Question: i need to export IPA unsigned
in xcode4 use
But in xcode5 i cant see this option can any one help me
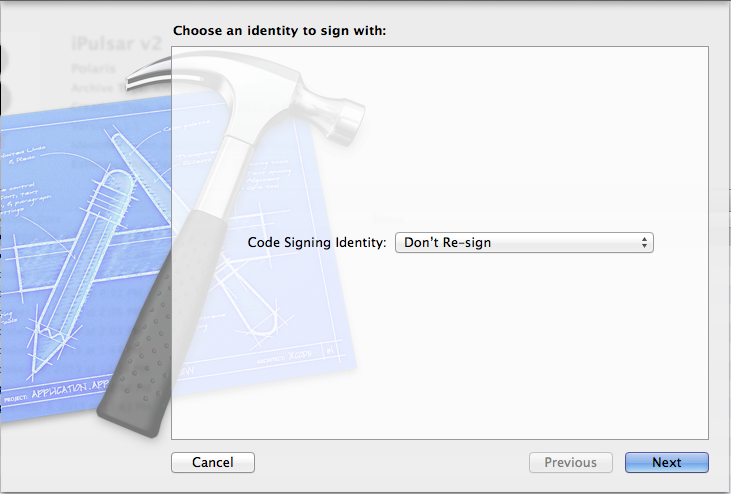
Answer: you can find your answer here as well: <URL>
and <URL>